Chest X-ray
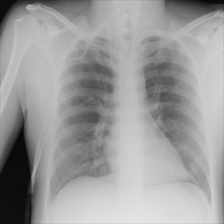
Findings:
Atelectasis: negative
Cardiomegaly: negative
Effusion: negative
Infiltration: negative
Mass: negative
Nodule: negative
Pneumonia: negative
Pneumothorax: negative
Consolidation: negative
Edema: negative
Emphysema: negative
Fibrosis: negative
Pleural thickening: negative
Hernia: negative